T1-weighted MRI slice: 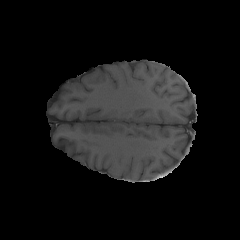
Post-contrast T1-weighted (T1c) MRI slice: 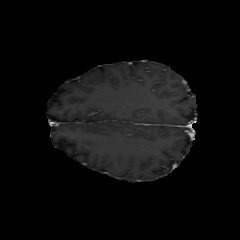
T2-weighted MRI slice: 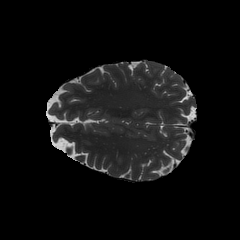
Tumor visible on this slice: no